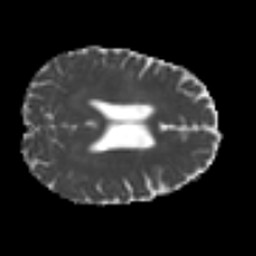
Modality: MD
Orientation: axial
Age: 59
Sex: male
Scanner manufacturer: siemens
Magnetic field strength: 3 T
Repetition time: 4.999 s
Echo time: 0.07946 s